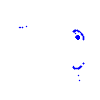
Particle: pion